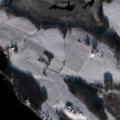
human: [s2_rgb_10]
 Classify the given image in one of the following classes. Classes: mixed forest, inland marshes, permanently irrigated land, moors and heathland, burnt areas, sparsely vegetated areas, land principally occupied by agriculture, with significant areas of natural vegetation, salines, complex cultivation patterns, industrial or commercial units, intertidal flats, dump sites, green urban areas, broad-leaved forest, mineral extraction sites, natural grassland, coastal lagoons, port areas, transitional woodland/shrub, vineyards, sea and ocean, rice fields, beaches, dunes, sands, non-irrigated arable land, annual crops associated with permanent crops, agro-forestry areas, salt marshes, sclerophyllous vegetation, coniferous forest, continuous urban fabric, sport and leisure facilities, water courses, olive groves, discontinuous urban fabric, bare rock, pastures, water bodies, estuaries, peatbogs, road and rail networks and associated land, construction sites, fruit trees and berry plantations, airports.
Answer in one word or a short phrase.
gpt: non-irrigated arable land, land principally occupied by agriculture, with significant areas of natural vegetation, inland marshes, peatbogs, water bodies